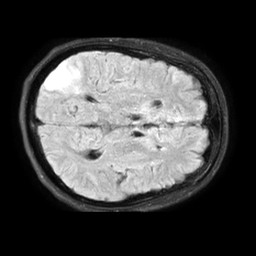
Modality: FLAIR
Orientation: axial
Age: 39
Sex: female
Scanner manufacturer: philips
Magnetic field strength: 1.5 T
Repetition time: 6 s
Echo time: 0.1029 s